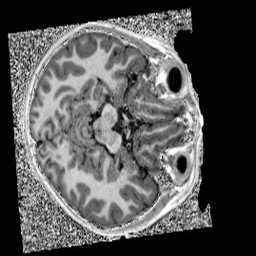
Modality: UNIT1
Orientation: axial
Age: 10
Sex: male
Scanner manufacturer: siemens
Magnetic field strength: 3 T
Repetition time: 4 s
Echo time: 0.00303 s